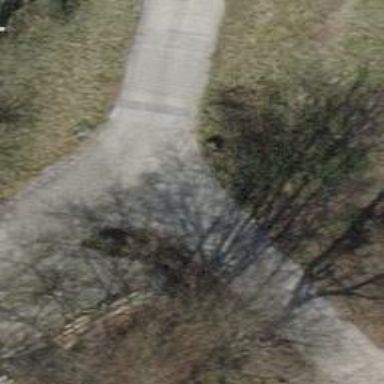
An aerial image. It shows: Service road with paving stones.